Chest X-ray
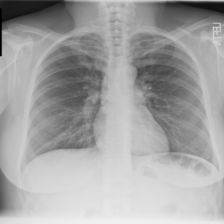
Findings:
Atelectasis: negative
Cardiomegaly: negative
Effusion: negative
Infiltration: negative
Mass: negative
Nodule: negative
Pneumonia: negative
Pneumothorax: negative
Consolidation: negative
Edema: negative
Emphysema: negative
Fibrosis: negative
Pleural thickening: negative
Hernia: negative